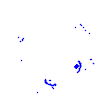
Particle: proton